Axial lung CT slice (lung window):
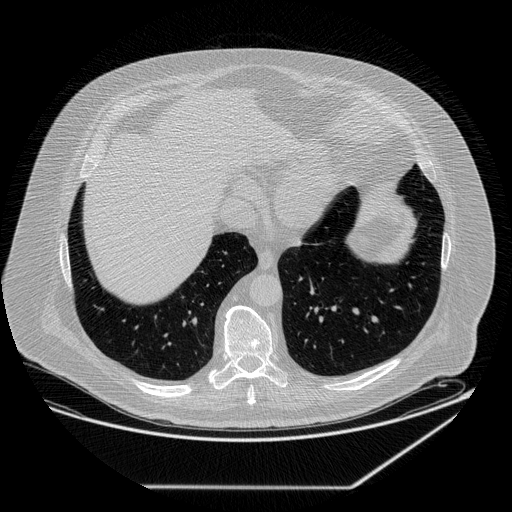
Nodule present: no